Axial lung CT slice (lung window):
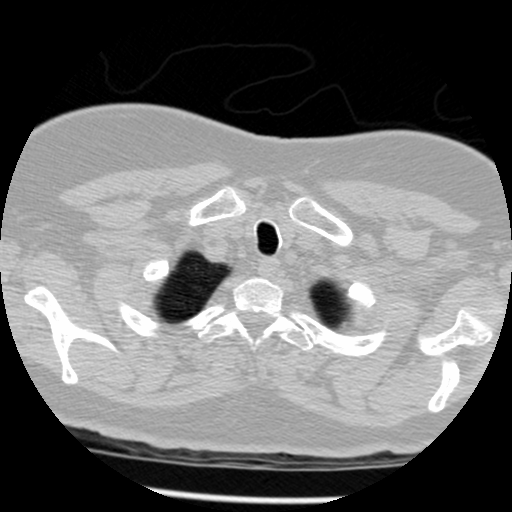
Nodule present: no